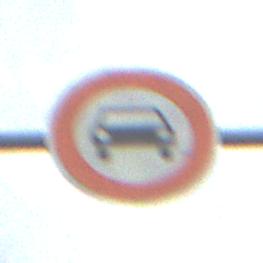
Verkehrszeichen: VerbotKraftwagen
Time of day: MorningAfternoon
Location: Outdoor (Nature)
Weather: PartlyCloudy
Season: NotSpecified
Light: Natural